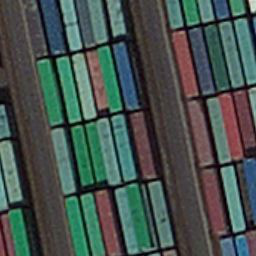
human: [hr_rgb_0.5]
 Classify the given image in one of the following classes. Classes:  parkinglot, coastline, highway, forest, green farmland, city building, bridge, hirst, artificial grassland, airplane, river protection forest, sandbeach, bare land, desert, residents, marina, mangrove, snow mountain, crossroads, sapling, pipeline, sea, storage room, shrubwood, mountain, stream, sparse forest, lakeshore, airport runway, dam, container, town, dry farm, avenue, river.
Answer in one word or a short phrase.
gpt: container